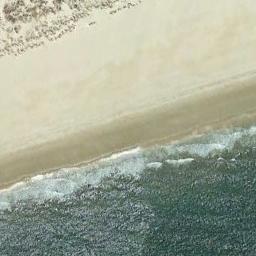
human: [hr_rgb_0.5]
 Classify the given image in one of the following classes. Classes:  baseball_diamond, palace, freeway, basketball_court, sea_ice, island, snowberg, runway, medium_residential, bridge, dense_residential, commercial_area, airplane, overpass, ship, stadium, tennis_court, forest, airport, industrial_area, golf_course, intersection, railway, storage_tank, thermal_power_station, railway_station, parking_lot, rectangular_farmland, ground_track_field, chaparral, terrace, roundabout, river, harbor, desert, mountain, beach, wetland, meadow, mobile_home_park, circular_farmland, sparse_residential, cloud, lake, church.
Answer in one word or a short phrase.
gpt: beach